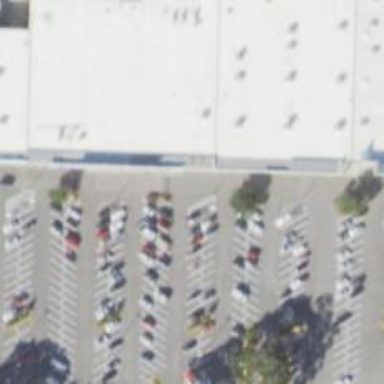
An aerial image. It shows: Parking space.